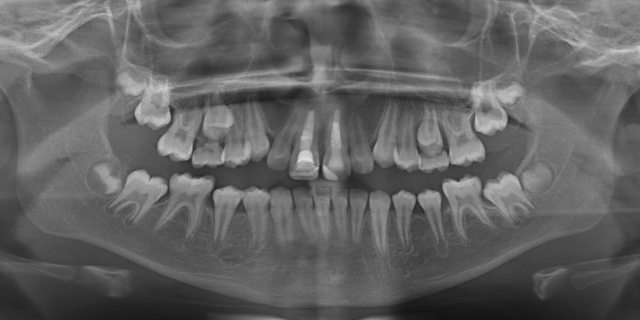
adult